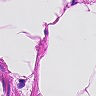
Metastatic tissue present: no